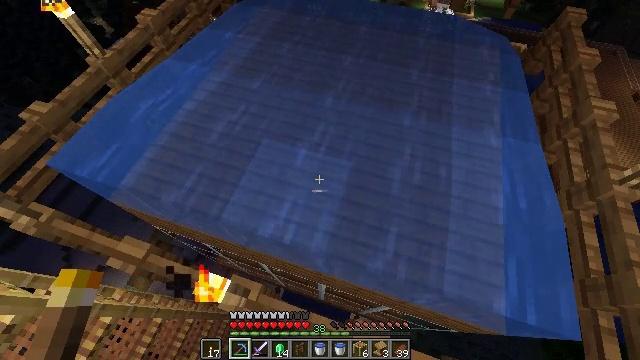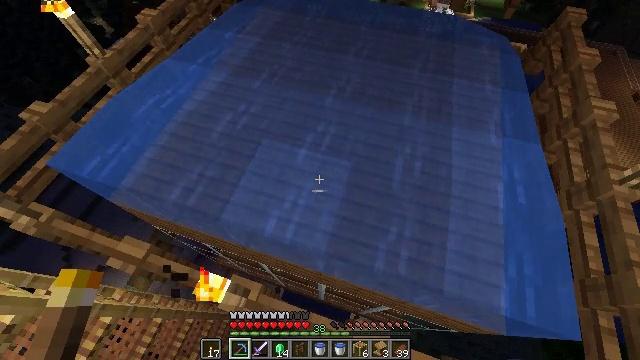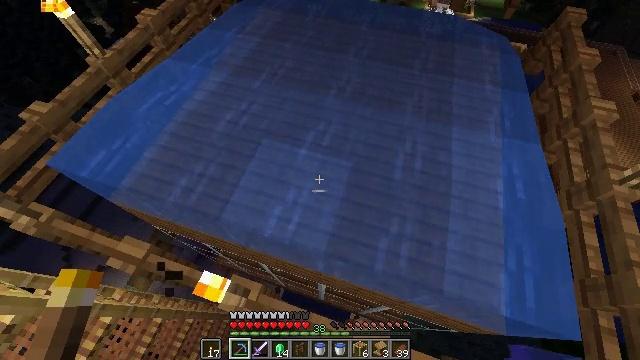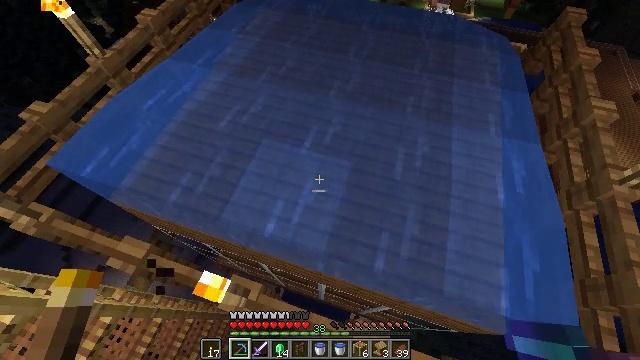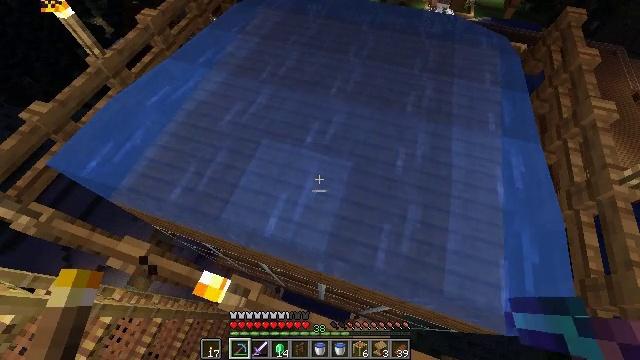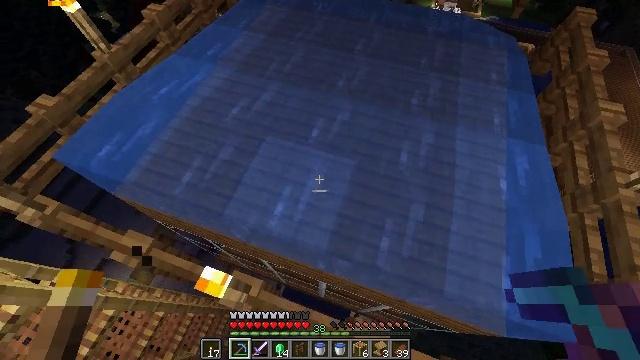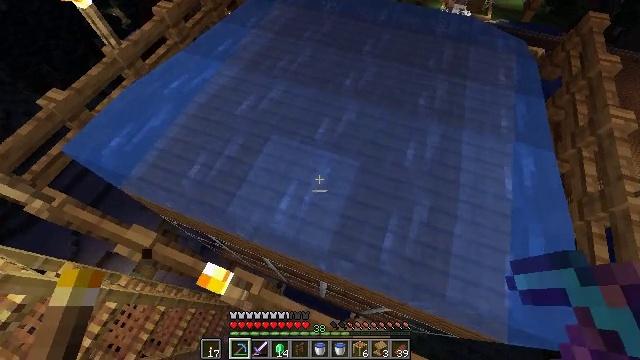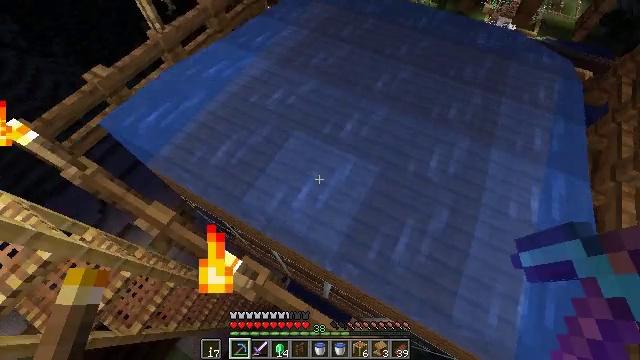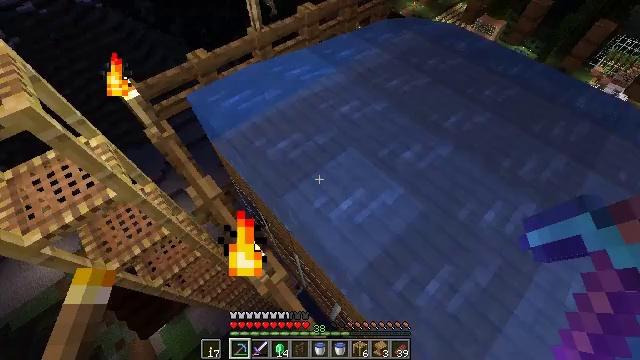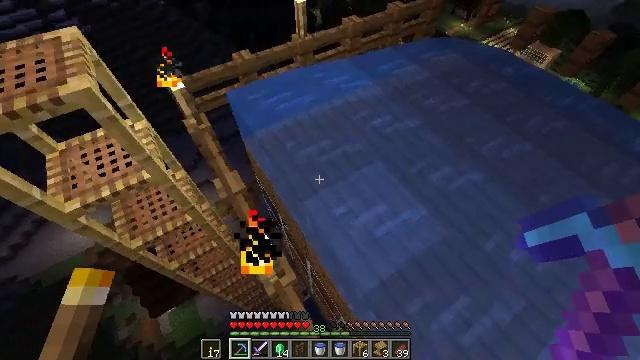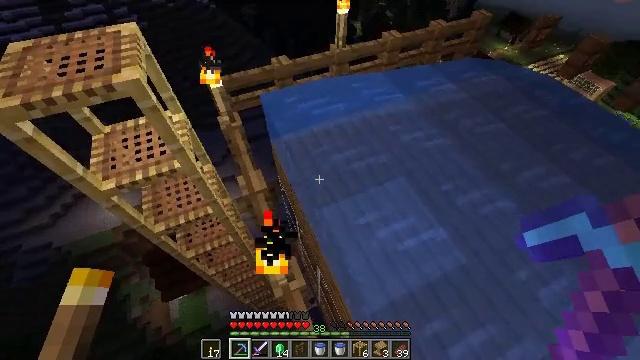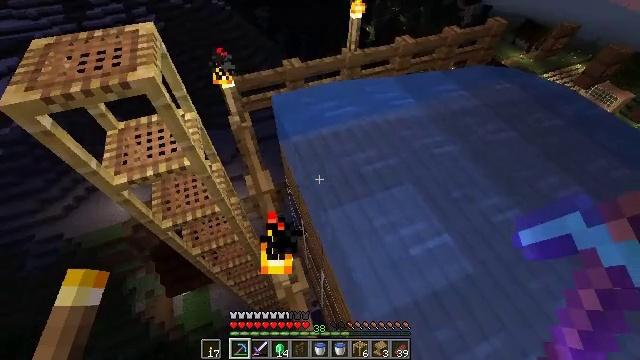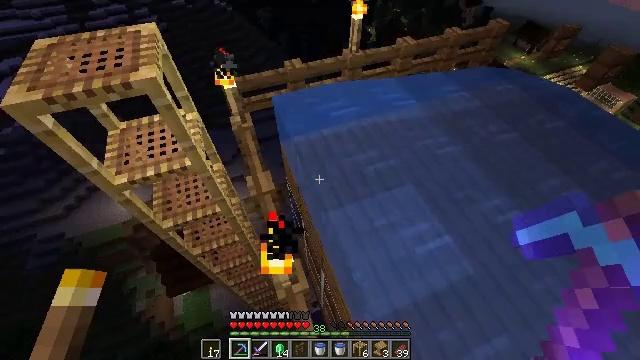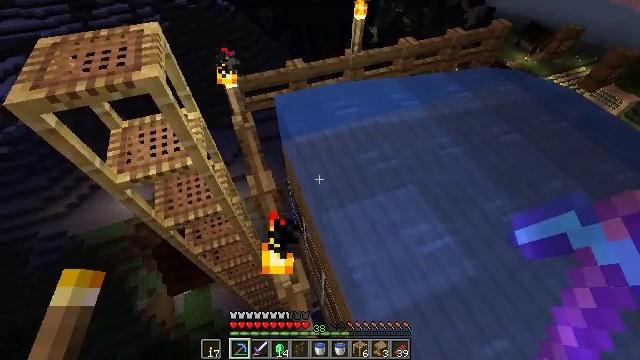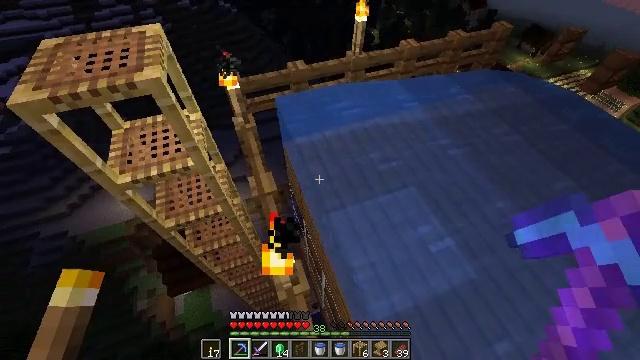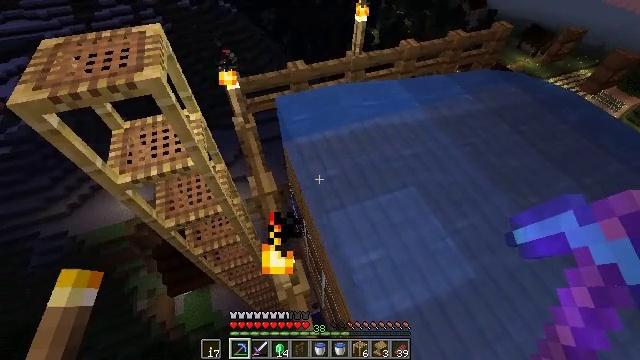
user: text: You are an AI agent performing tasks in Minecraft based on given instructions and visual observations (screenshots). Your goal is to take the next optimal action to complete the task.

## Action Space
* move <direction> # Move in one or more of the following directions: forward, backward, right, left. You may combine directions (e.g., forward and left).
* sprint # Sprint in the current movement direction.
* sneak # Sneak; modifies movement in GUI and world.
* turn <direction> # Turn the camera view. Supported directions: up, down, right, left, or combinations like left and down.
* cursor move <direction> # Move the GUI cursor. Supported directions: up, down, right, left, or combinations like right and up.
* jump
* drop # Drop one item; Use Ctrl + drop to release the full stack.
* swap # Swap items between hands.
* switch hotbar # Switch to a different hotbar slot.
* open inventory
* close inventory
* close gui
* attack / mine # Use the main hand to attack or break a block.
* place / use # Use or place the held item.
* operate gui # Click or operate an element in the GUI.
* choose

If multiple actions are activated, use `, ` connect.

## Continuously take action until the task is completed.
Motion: motion action
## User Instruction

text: Collect scaffolding blocks.
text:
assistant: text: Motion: no_op
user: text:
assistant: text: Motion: no_op
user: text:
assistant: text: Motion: no_op
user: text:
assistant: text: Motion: no_op
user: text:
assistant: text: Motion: turn left
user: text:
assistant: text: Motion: turn left
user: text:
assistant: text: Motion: turn left
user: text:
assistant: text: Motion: turn left and up
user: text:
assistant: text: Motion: turn left and up
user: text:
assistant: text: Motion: turn left and up
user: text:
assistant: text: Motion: turn left
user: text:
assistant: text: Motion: no_op
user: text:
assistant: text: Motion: no_op
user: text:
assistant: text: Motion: no_op
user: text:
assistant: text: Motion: no_op
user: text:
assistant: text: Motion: no_op
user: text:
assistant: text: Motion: no_op
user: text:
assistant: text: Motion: no_op
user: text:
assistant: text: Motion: no_op
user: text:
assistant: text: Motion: no_op
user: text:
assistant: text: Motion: turn left
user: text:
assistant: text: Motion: no_op
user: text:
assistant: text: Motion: turn left and down
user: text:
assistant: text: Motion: turn left
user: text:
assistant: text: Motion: turn left and down
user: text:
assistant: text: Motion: turn left and down
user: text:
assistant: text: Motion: turn left and down
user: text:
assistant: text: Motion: turn left
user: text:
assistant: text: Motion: no_op
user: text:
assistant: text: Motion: no_op